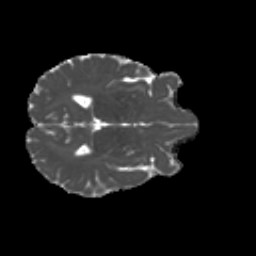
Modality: MD
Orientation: axial
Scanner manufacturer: siemens
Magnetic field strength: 3 T
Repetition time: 4.16 s
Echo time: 0.0806 s